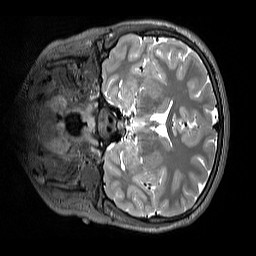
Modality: T2w
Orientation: coronal
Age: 13
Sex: male
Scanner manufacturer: siemens
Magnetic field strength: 3 T
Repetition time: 3.2 s
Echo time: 0.408 s